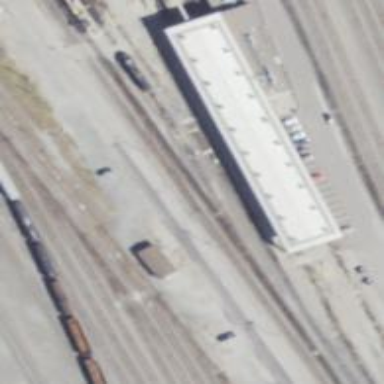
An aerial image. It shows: Railway siding for service.